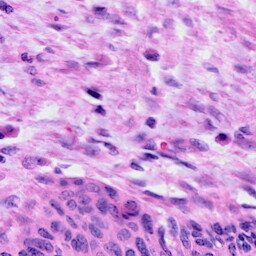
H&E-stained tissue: Cervix